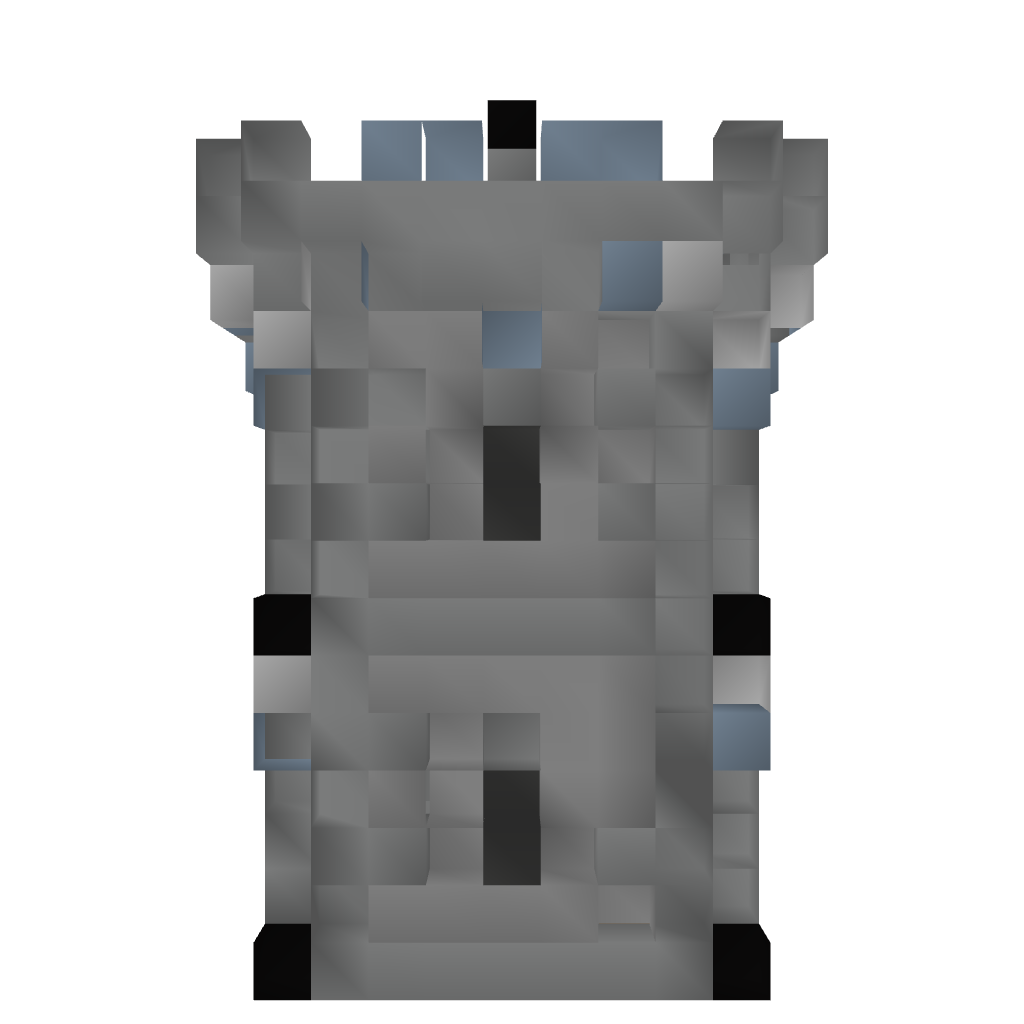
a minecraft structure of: Gatehouse 1